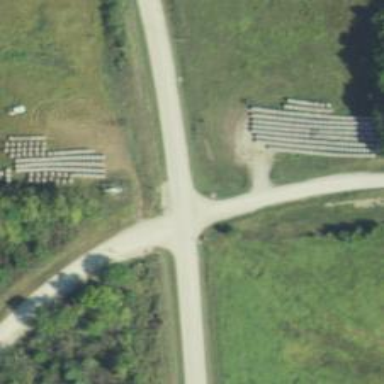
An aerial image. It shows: Stop road.